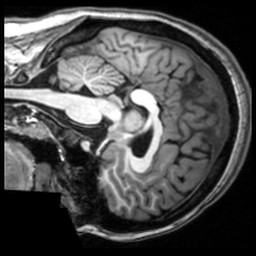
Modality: T1w
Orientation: sagittal
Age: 21
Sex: female
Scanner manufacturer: siemens
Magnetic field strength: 3 T
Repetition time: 2.53 s
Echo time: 0.00339 s